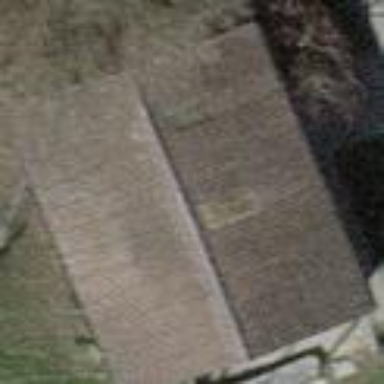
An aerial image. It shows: Sienna-colored farm building with gabled roof.